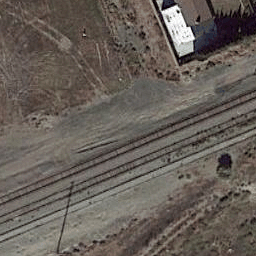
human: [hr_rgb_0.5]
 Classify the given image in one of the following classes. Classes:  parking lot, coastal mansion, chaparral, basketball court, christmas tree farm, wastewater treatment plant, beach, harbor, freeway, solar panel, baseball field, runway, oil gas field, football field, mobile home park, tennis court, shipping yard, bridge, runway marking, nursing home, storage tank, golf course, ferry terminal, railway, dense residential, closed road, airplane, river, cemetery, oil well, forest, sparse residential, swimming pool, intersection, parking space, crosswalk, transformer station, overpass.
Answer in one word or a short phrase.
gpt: railway